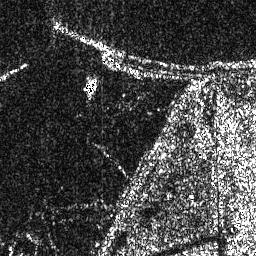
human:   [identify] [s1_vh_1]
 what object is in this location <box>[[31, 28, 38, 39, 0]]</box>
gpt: <ref>1 small ship at the center</ref>